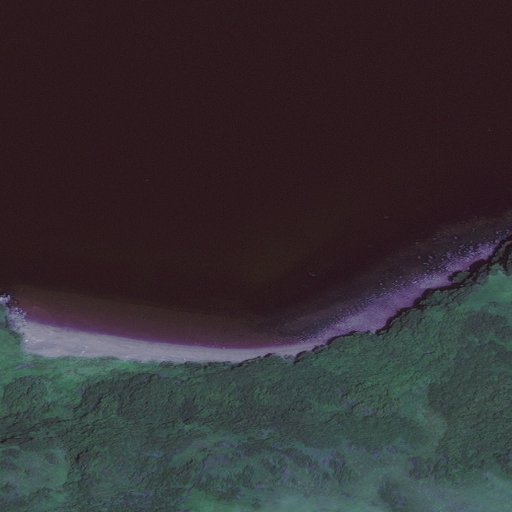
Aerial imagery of cape in Alaska named Fang Point containing only unknown